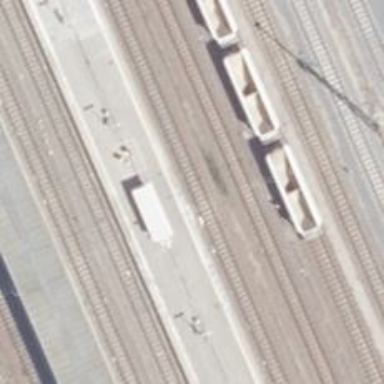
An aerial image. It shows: Railway stop with public transport stop position.